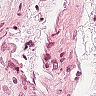
Metastatic tissue present: no